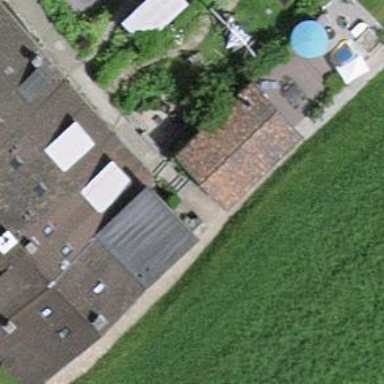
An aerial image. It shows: Shed.